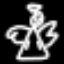
Label: angel